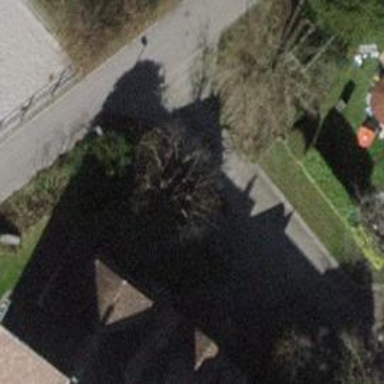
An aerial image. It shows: Bollard.